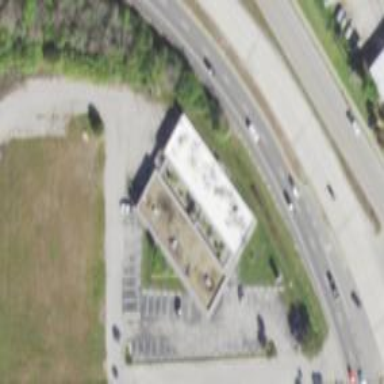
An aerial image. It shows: Office building.